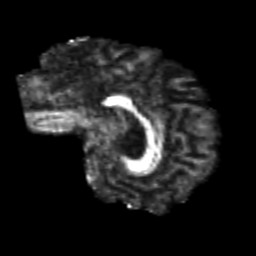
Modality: FA
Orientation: sagittal
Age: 26
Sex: male
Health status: healthy
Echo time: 0.074 s